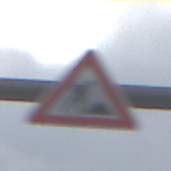
Verkehrszeichen: Arbeitsstelle
Umgebung: Outdoor, RoadRail
Tageszeit: MorningAfternoon
Wetter: PartlyCloudy
Licht: Natural
Jahreszeit: NotSpecified
Kontrast: LowContrast